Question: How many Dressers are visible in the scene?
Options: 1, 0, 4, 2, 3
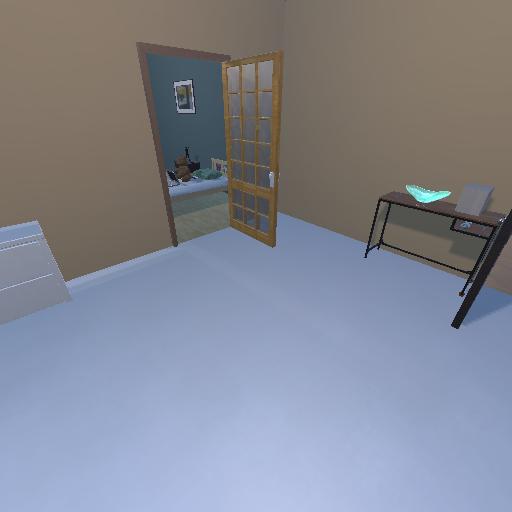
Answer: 1